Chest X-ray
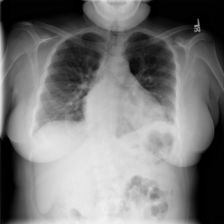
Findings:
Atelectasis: negative
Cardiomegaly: positive
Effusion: negative
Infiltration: negative
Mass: negative
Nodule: negative
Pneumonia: negative
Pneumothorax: negative
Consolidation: negative
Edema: negative
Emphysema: negative
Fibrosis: negative
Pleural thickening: negative
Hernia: negative